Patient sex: F
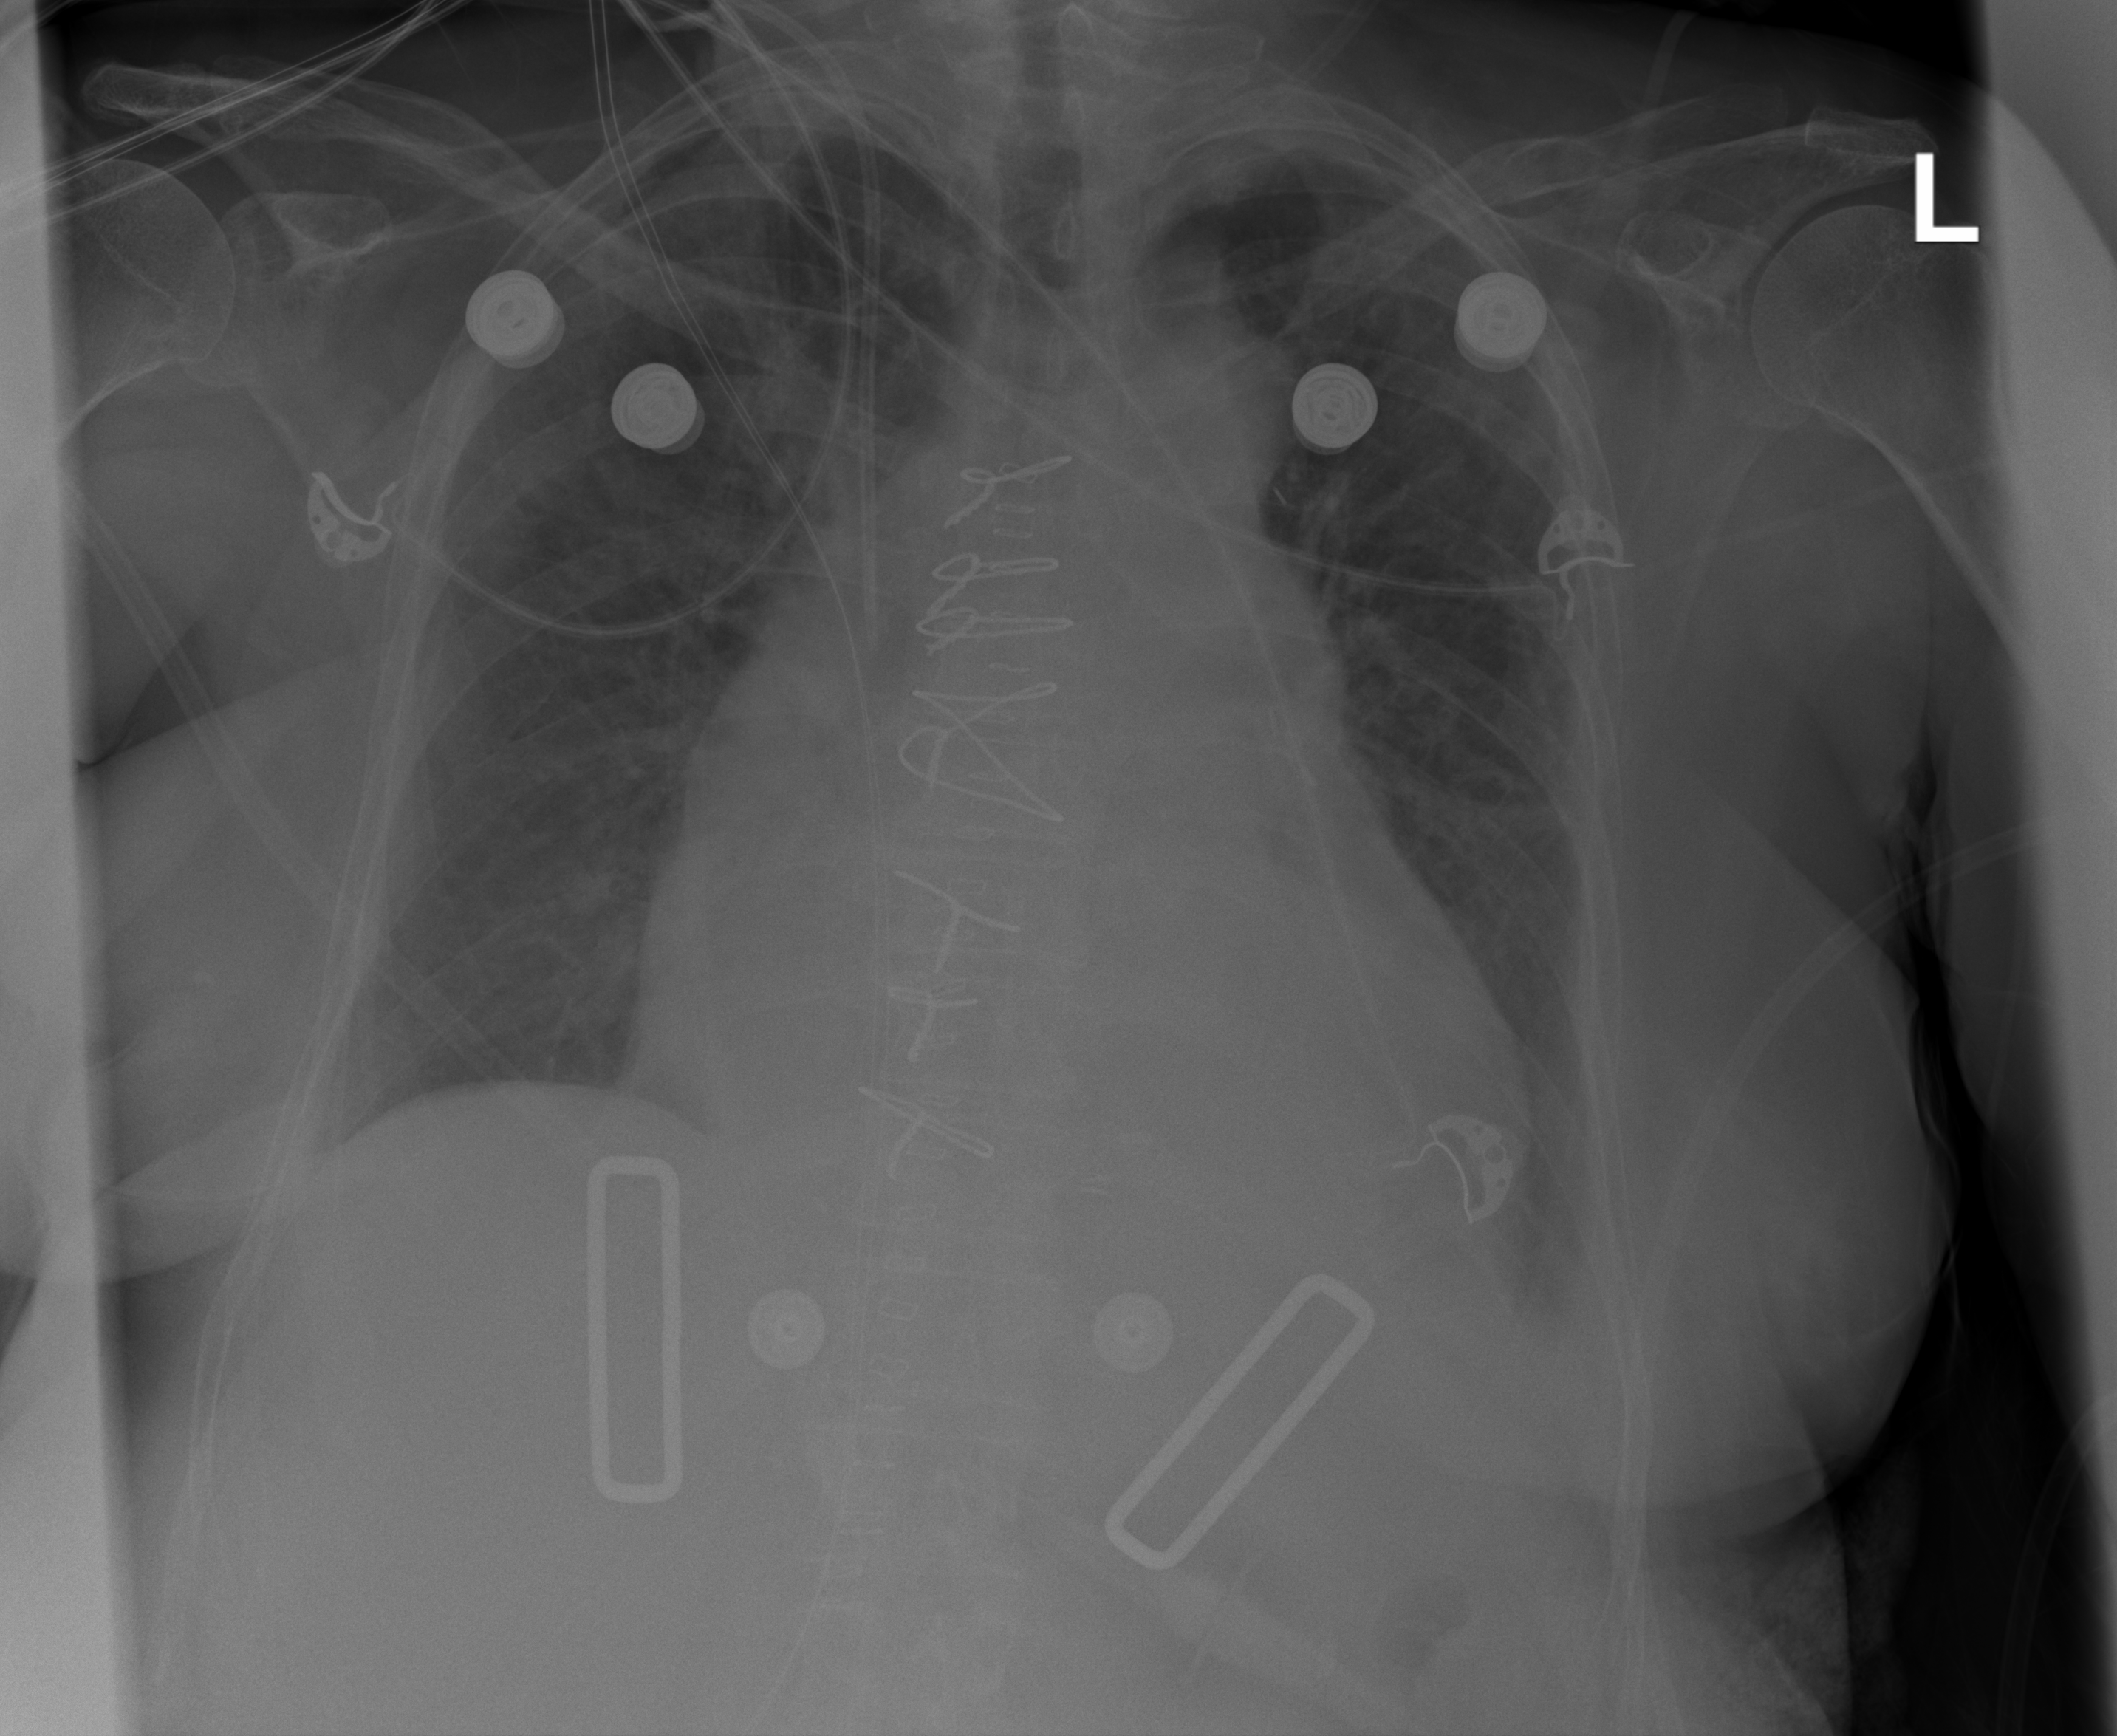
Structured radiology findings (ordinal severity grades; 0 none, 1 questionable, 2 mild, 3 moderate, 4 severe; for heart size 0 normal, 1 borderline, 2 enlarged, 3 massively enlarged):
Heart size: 3
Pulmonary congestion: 0
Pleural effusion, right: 0
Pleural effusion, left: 2
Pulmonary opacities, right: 0
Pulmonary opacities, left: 0
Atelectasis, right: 0
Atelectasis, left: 2